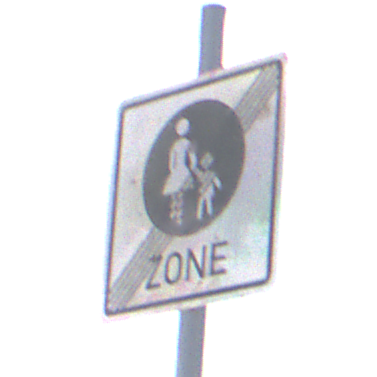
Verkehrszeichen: EndeFussgaengerzone
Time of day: Midday
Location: Outdoor (Nature)
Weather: PartlyCloudy
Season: NotSpecified
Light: Natural